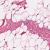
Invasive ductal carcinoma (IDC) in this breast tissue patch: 0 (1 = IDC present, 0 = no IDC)